Question: Does any one know why memory consumption stays constant here ?
'''
var count = 0;
$(init);
function init(){
var node = document.querySelector('.logs');
function check(){
var uArr = new Uint16Array(100);
log(node, uArr.length);
setTimeout(check,100);
}
setTimeout(check,100);
}
function log(node, text){
if( count % 30 == 0 ){
node.innerHTML = '';
}
var child = document.createElement('div');
child.innerText = 'count ' + (count++) + " arr len " + text;
node.appendChild(child);
}
'''
---
<URL>
Reason why it should linearly increase memory allocation is: the 'check' method calls itself inside it's definition, so the closure variables will be available to the inside check method execution, which then again creates an execution context for the test function and so on.
Also, in every execution, we create a memory block of Uint16Array, which I believe is allocated in the heap, and should never get de-allocated since it is reachable from the closure.
Memory Profile:

Looking at the memory timeline, it does not seem to increase memory allocation as the time increases. Is this the expected behavior ?
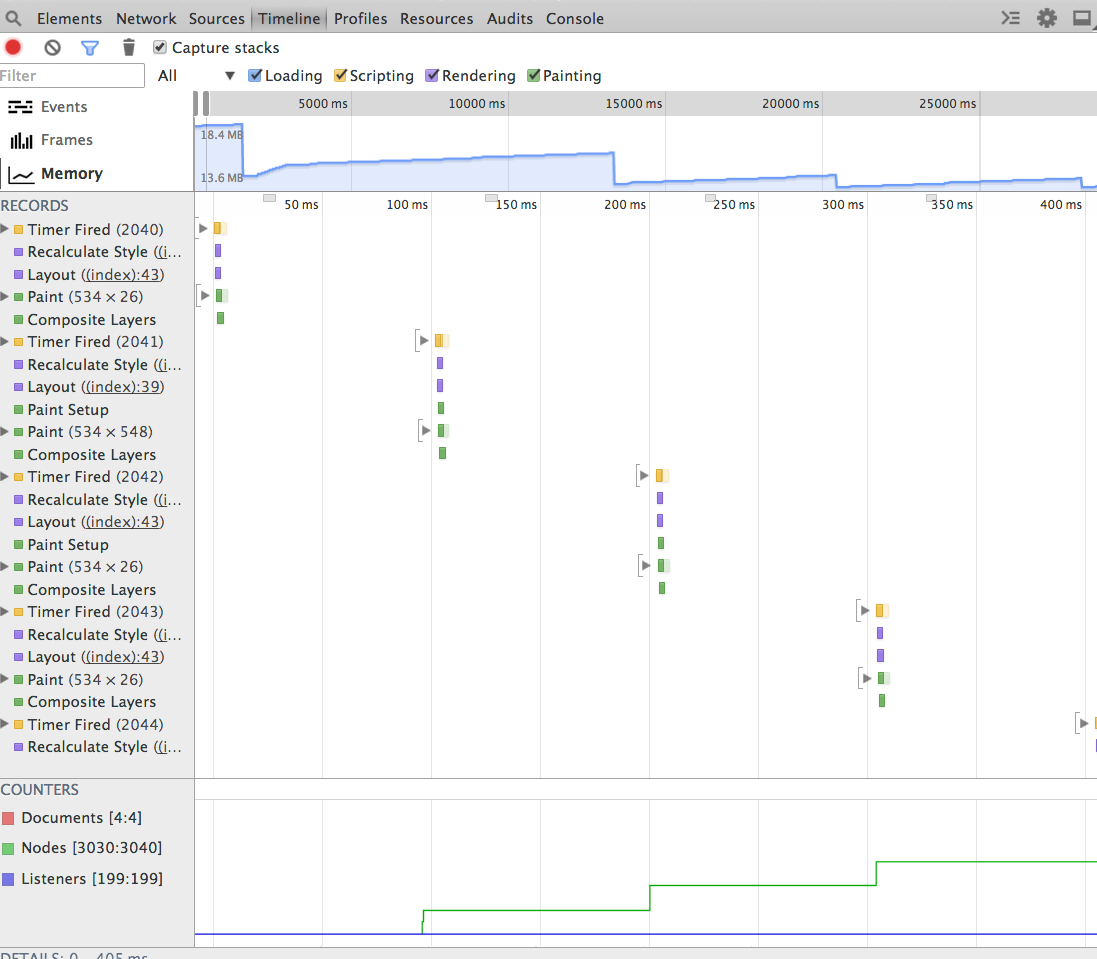
Answer: 'uArr' is just a local variable that is allocated, used, and then garbage collected after 'check()' exits. And there is no closure inside 'check()'. 'setTimeout()' is invoked (but not defined) by 'check()'.
<URL> may be helpful.
While it is true that if there are N calls to 'check()', there would have been N closures created (as well as N copies of 'node'), 'setTimeout()' will release its reference to 'check()' after it calls it. Therefore, there is no leak there either.